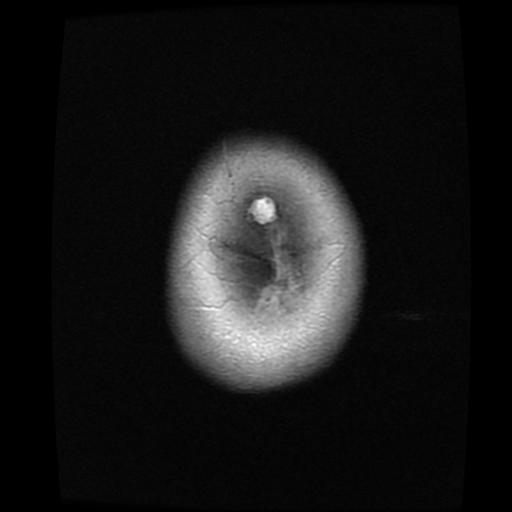
Label: meningioma